Field crop: maize
Growth stage: 2
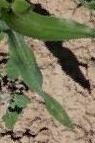
Species: maize